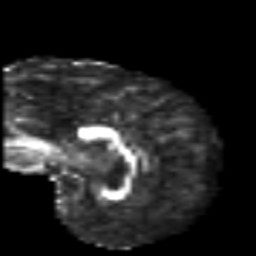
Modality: FA
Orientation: sagittal
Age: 55
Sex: male
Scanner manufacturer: siemens
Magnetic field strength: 3 T
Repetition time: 6.1 s
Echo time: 0.101 s